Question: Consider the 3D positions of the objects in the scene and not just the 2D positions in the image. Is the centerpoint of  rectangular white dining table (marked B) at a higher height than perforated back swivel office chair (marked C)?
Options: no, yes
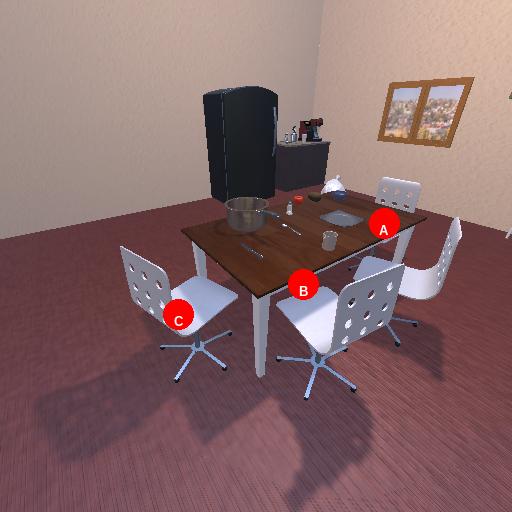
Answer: no